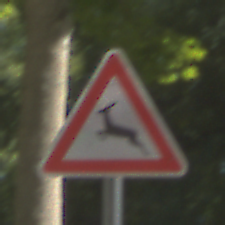
Verkehrszeichen: WildwechselRechts
Umgebung: Outdoor, RoadRail
Tageszeit: Midday
Wetter: Clear
Licht: Natural
Jahreszeit: NotSpecified
Kontrast: HighContrast